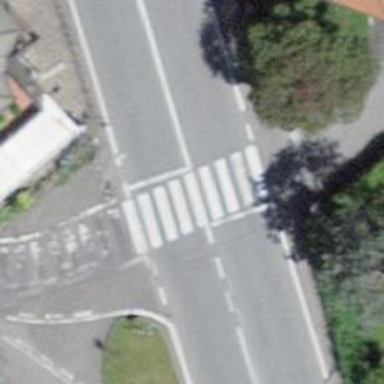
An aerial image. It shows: Road crossing with traffic signals.